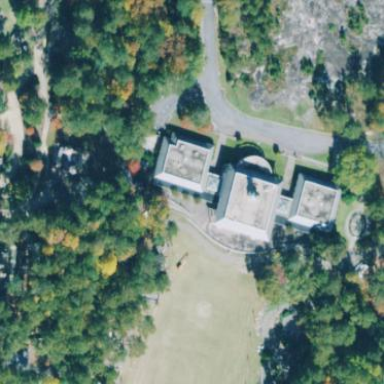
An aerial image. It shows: Museum building.